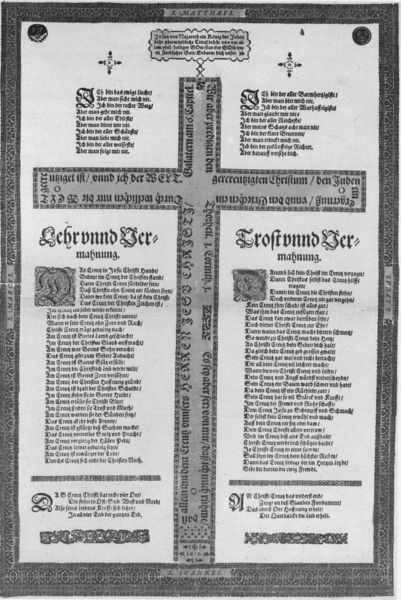
Titel: JEsus von Nazareth ein König der Juden
Standort: Wolfenbüttel
Institution: Herzog August Bibliothek
Schlagwörter: gott, weiß, grau, schwarz, zeichen, bibel, rahmen, stehen, signatur, schrift, papier, rahmung, spalten, rand, tafel, deutsch, buch, kreuz, seite, illustration, text, buchstaben, initiale, buchseite, trost, seiten, gedicht, kruzifix, urkunde, gerahmt, emblem, verse, anschlag, latein, lateinisch, wörter, initial, evangelium, altertum, absatzv, erse, altdeutsche schrift, schwabacher, maiuskel, texttafel, d, texttaffel, große buchstaben